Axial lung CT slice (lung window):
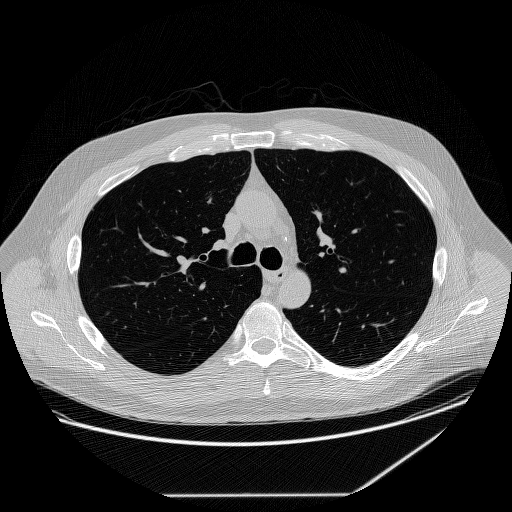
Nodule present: no